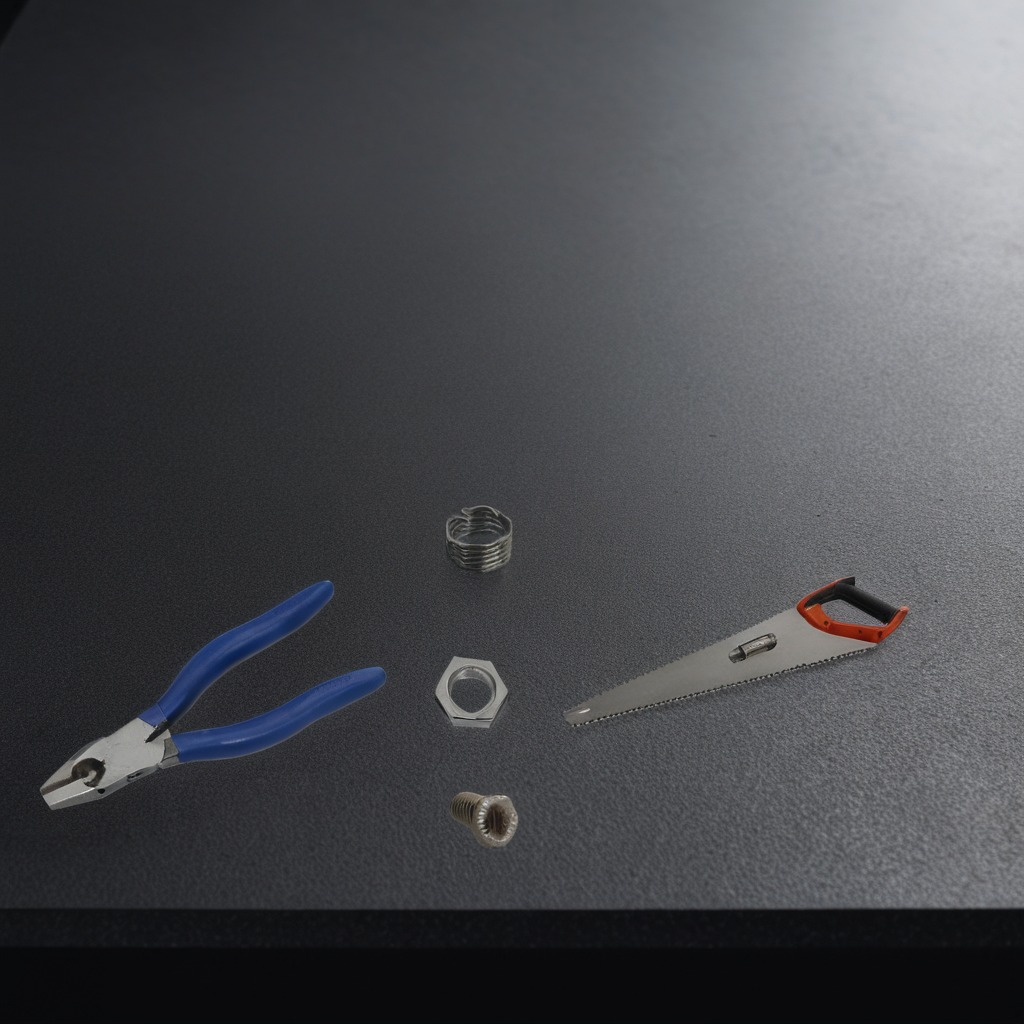
A metal machine screw, pliers, coiled metal spring, handheld metal saw, and a metal nut are lying on the granite tabletop.